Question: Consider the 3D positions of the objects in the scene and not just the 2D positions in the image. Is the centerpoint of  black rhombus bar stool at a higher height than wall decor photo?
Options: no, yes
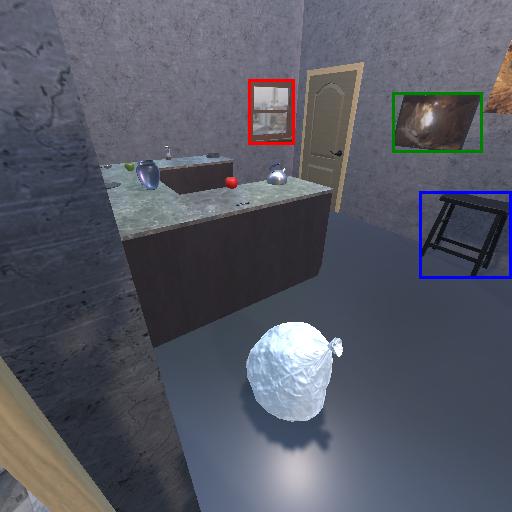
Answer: no